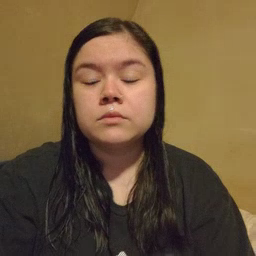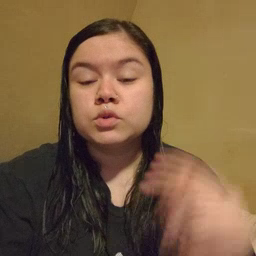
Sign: cry